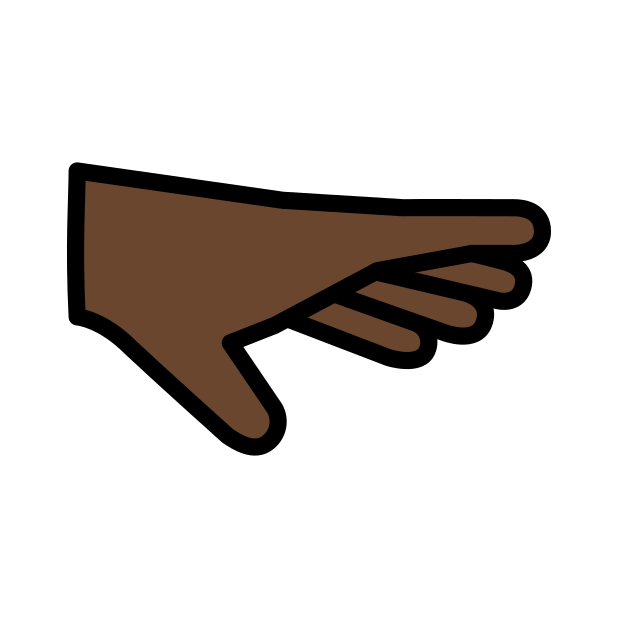
palm down hand: dark skin tone